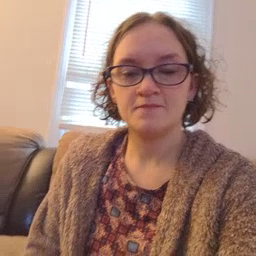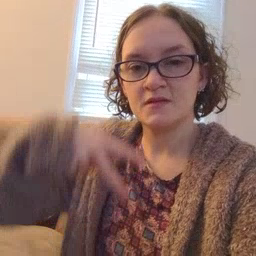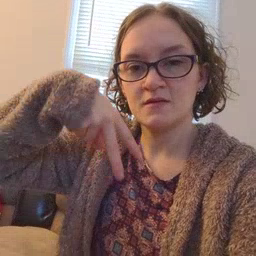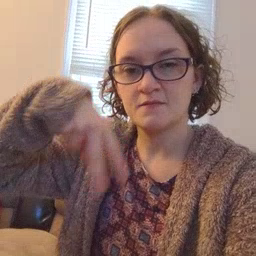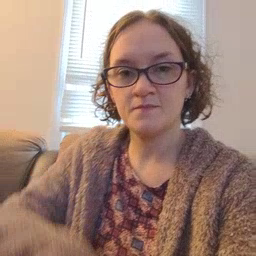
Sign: dance